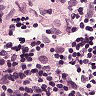
Metastatic tissue present: no